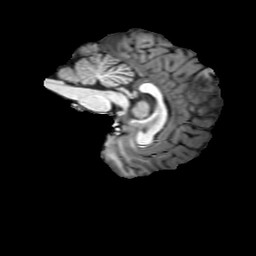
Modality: T1w
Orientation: sagittal
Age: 26
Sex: female
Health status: ill